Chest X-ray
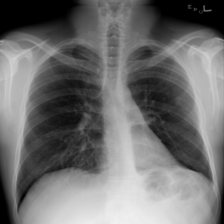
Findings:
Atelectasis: negative
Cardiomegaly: negative
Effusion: negative
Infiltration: negative
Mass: negative
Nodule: negative
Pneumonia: negative
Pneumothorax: negative
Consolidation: negative
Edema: negative
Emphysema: negative
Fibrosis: negative
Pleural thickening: negative
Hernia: negative